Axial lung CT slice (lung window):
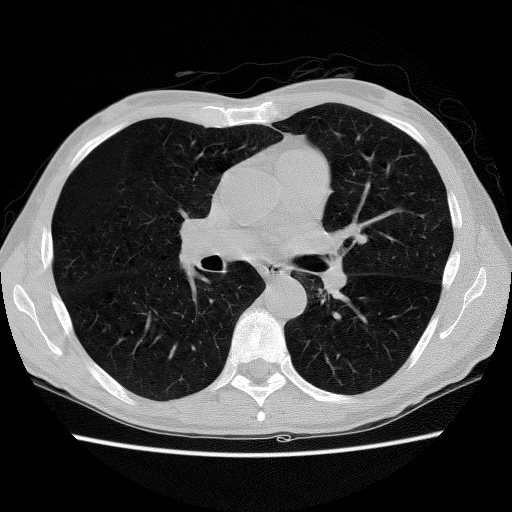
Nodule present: no